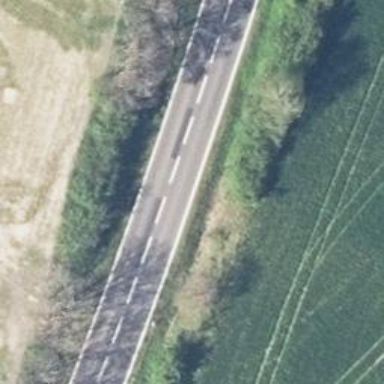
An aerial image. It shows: Primary road with asphalt surface.